Question: It is possible to achieve this ribbon using only CSS?

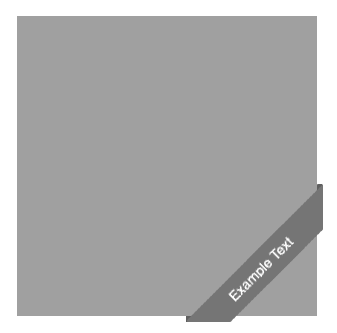
Answer: '''
.box {
width: 300px;
height: 300px;
background-color: #a0a0a0;
position: relative;
}
.ribbon {
-webkit-transform: rotate(-45deg);
-moz-transform: rotate(-45deg);
-ms-transform: rotate(-45deg);
-o-transform: rotate(-45deg);
transform: rotate(-45deg);
border: 25px solid transparent;
border-top: 25px solid #757575;
position: absolute;
bottom: 20px;
right: -50px;
padding: 0 10px;
width: 120px;
color: white;
font-family: sans-serif;
size: 11px;
}
.ribbon .txt {
position: absolute;
top: -20px;
left: 20px;
}
'''
'''
<div class="box">
<div class="ribbon">
<div class="txt">
Example Text
</div>
</div>
<div>
'''